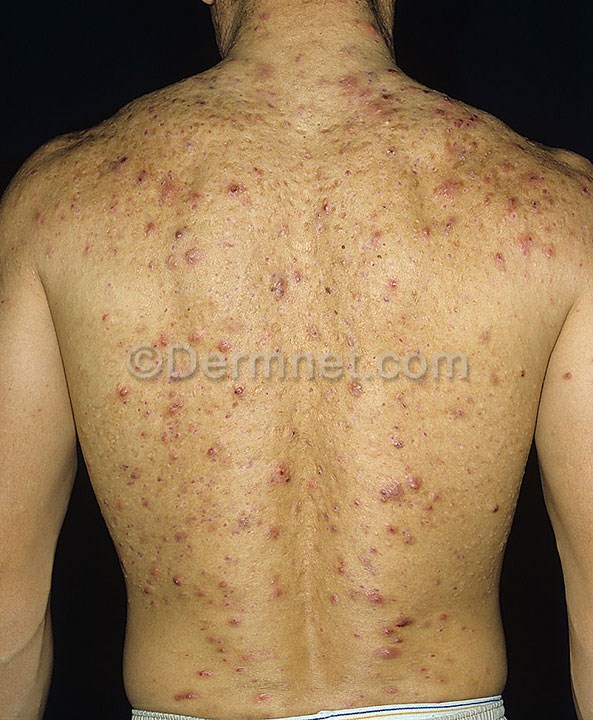
Disease: Acne and Rosacea Photos